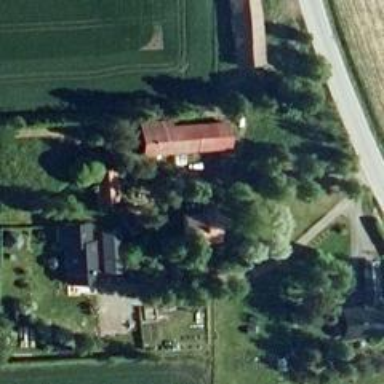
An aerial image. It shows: Farm.